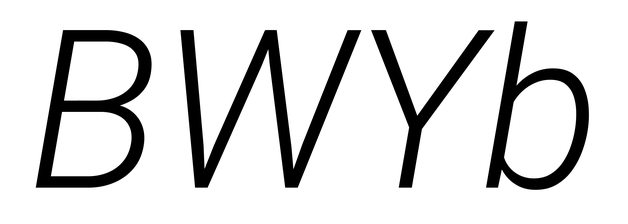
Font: Roboto-Italic_Light_Italic